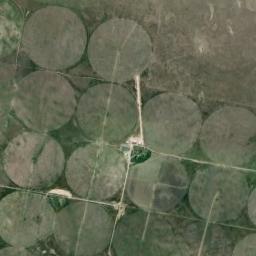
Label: circular_farmland